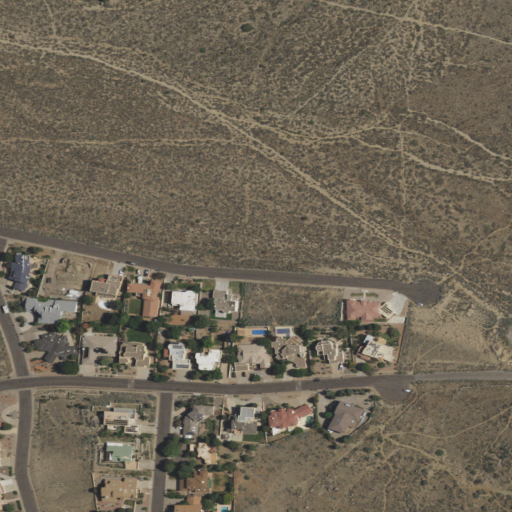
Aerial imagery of valley in New Mexico named Embudo Canyon containing shrub, low intensity development, open development, and medium intensity development